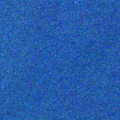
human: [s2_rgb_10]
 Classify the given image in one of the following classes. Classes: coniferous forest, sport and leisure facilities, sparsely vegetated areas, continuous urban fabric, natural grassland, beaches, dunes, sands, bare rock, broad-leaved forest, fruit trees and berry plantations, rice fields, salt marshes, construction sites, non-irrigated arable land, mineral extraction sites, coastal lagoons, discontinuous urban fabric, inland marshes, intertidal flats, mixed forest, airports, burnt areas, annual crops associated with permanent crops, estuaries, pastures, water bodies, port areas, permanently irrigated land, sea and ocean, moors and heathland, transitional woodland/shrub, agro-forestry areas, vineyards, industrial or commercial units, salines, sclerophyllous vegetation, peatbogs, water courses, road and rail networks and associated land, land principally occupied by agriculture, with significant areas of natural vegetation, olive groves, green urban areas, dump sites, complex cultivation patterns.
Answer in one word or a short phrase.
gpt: sea and ocean